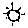
Label: sun